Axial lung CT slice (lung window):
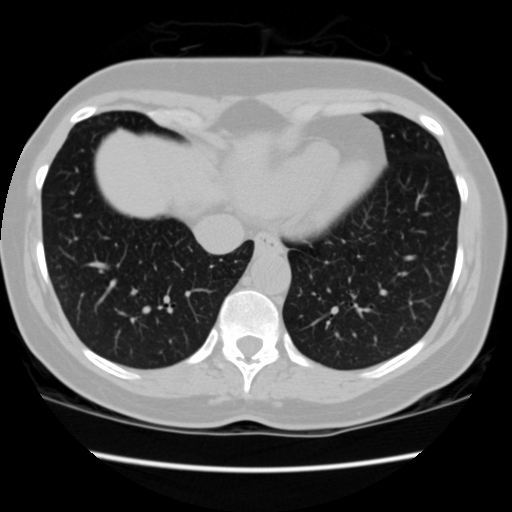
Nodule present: no